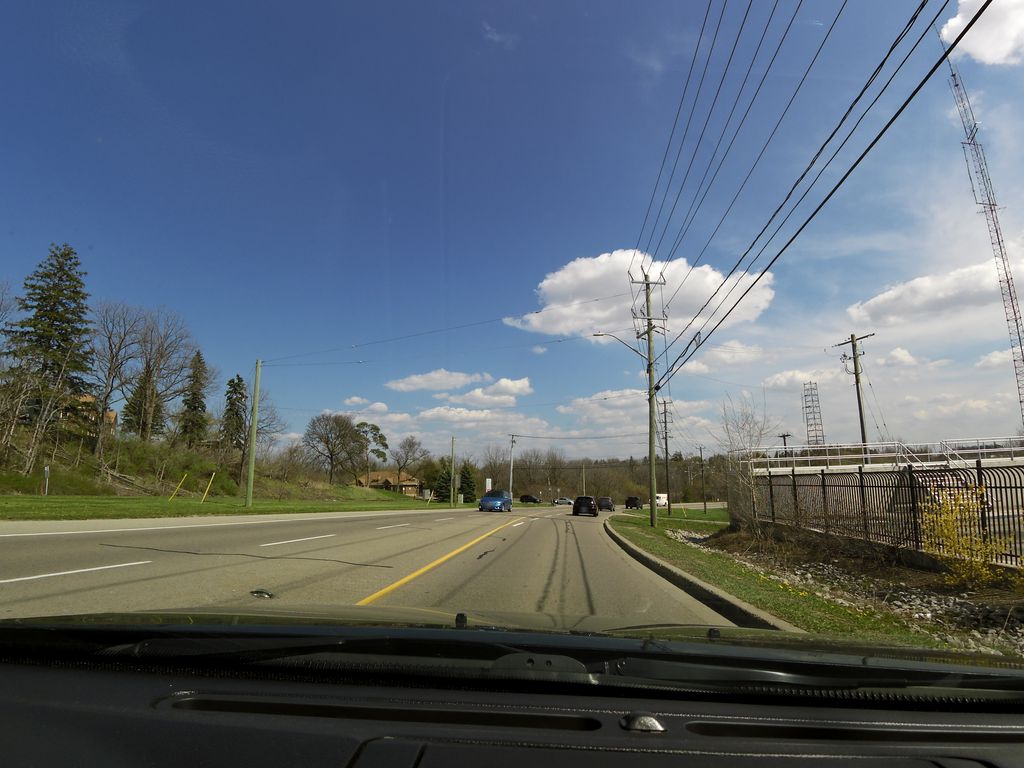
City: kitchener-waterloo